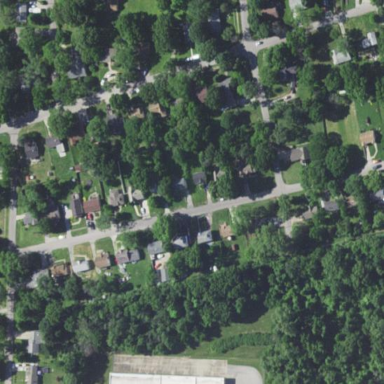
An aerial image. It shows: Single-family residential area.